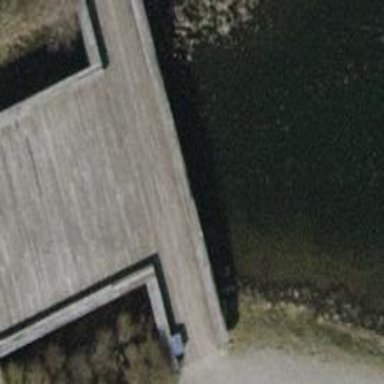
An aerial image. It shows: Footway on bridge.